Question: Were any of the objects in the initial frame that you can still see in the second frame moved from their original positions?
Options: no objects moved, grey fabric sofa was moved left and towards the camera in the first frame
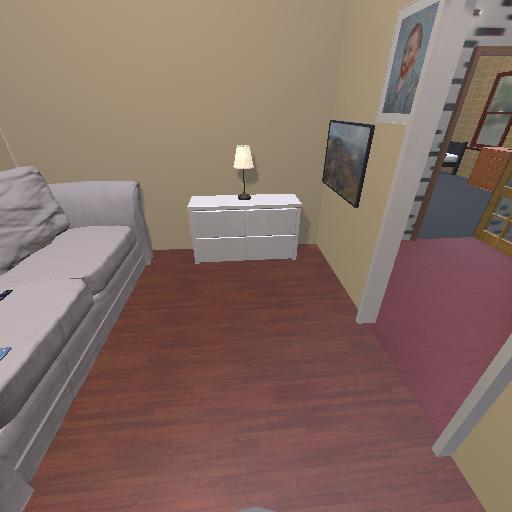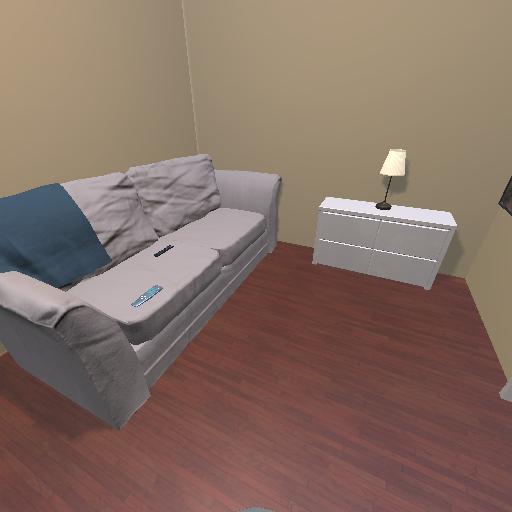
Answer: no objects moved